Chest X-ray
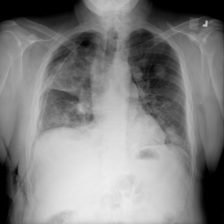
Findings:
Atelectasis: negative
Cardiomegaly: negative
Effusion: negative
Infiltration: negative
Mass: positive
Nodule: negative
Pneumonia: negative
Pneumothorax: positive
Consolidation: negative
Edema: negative
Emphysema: negative
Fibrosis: negative
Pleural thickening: negative
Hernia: negative